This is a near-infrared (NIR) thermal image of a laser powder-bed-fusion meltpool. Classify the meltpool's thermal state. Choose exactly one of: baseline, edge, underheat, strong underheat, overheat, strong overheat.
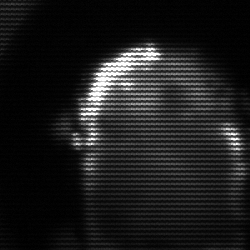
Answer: baseline